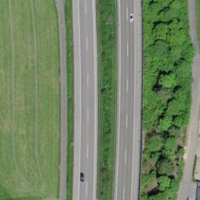
EUNIS habitat code: 57
Species observed at this site:
Milvus milvus
Corvus corone
Medicago sativa
Buteo buteo
Falco tinnunculus